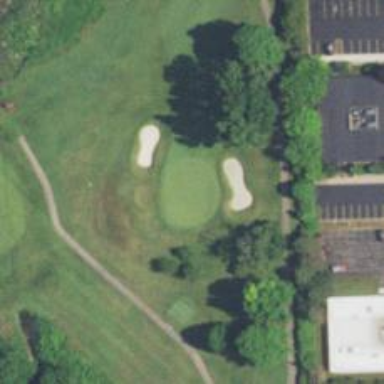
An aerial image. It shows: View of golf hole.